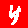
Digit: 4